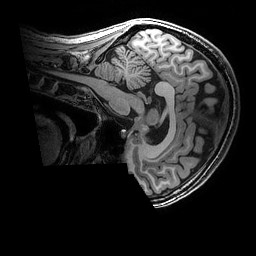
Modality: T1w
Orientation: sagittal
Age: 18
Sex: female
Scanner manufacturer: ge
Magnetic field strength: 3 T
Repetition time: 0.007 s
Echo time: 0.00342 s